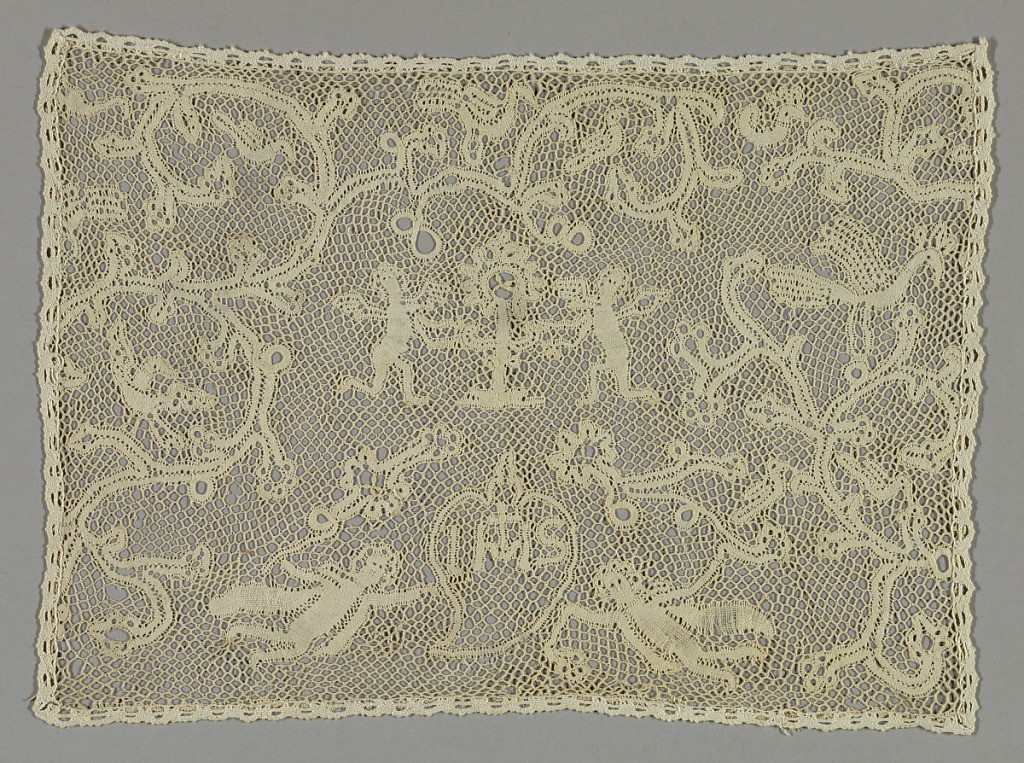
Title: Lace panel
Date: mid-18th century
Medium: linen, Technique: bobbin lace, discontinuous tape
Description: Design showing two angels bearing monstrance; two angles bearing sacred monegram and scrolling leaf frame on which birds perch.